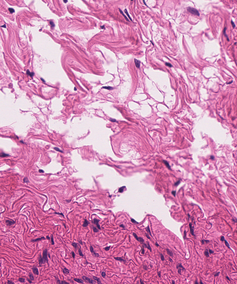
Tumor epithelial tissue: no
Tumor-associated stroma tissue: yes
Normal tissue: no